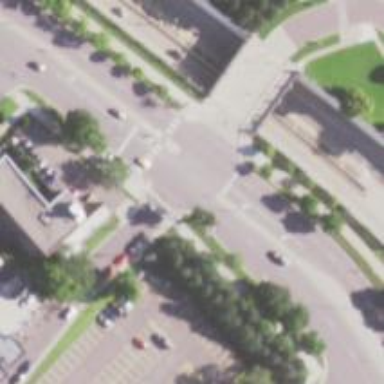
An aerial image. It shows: Pedestrian crossing with zebra markings on footway.